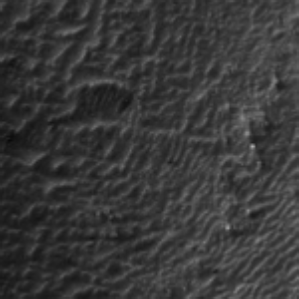
Label: frost